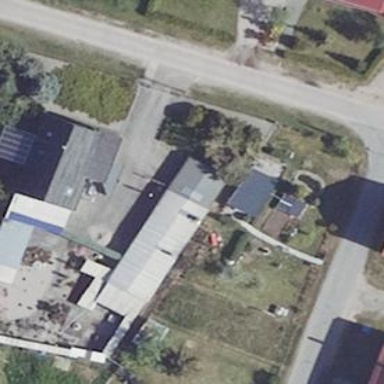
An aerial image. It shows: Shed.